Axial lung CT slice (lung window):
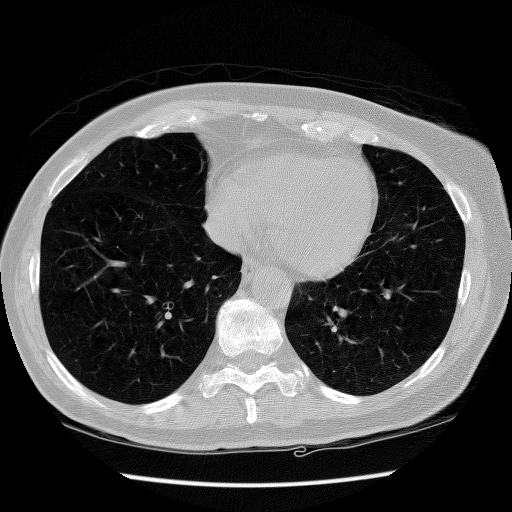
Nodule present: no